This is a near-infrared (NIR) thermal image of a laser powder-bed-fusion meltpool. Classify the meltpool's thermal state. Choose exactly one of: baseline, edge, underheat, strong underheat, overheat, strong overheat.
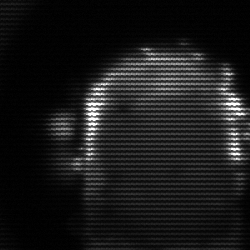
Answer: baseline